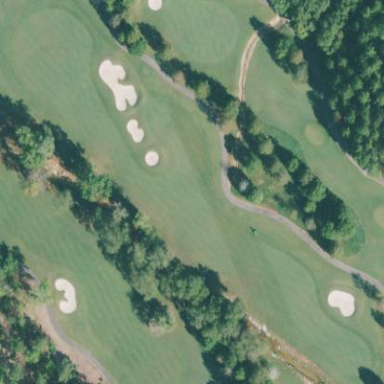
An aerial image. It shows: Grassy area designated as golf fairway.